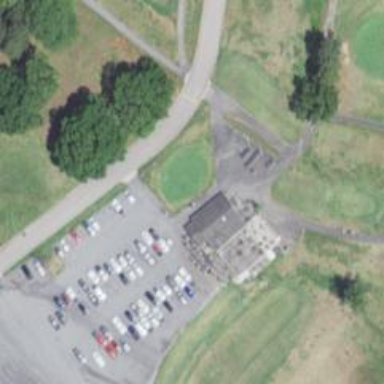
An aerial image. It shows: Pathway for golfing.